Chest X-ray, PA view. Patient: 19 years old, sex M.
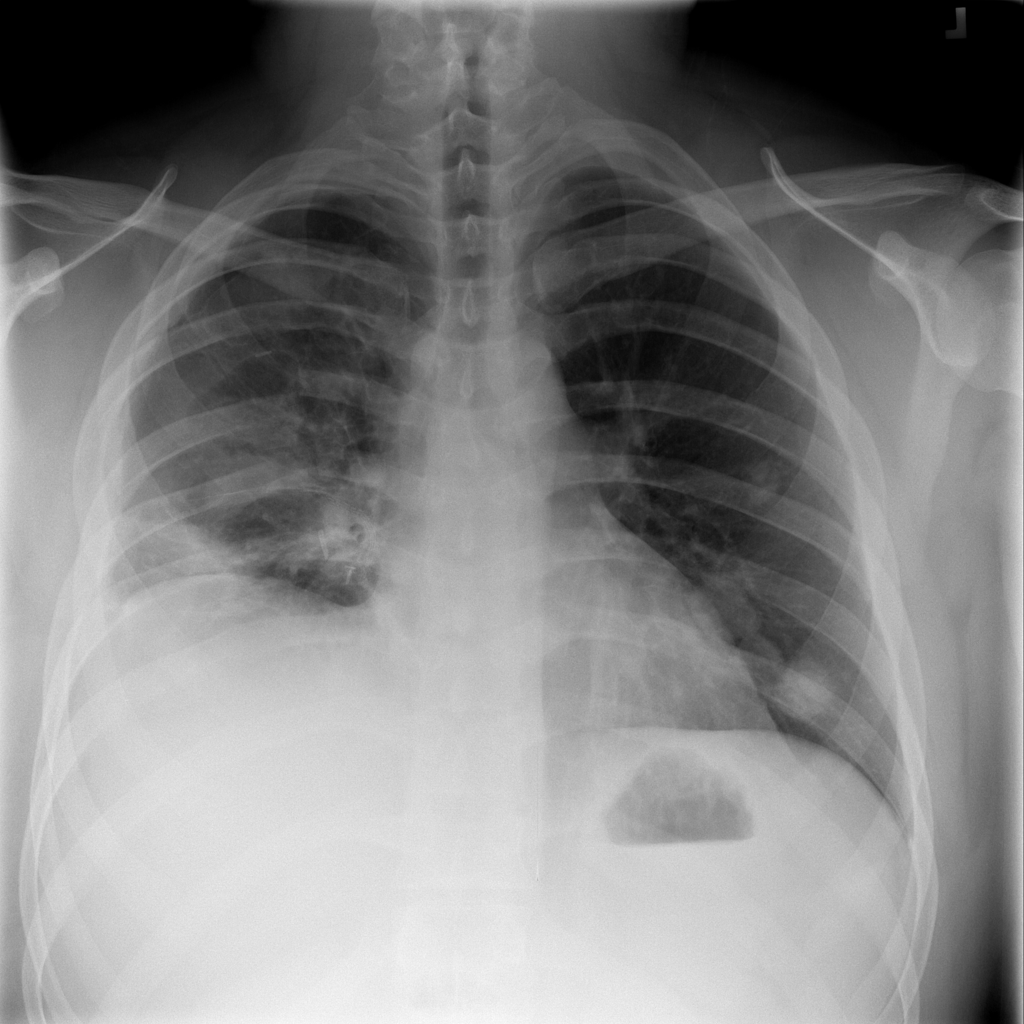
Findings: Pneumothorax